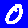
Digit: 0